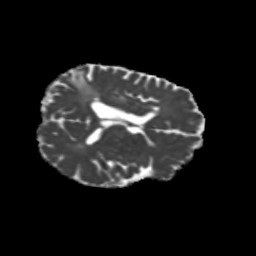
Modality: MD
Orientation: axial
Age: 50
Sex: female
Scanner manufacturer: siemens
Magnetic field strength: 3 T
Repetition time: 5.25 s
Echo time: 0.08 s